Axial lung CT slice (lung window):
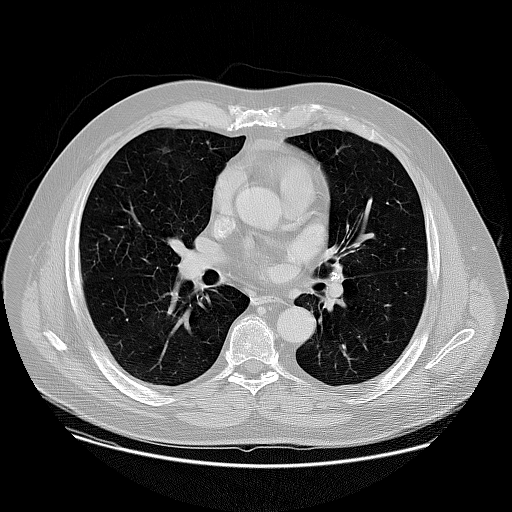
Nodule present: no